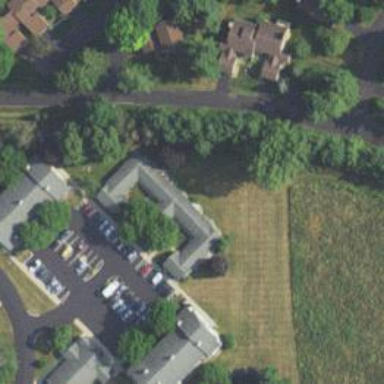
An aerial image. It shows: Residential building with gabled roof.